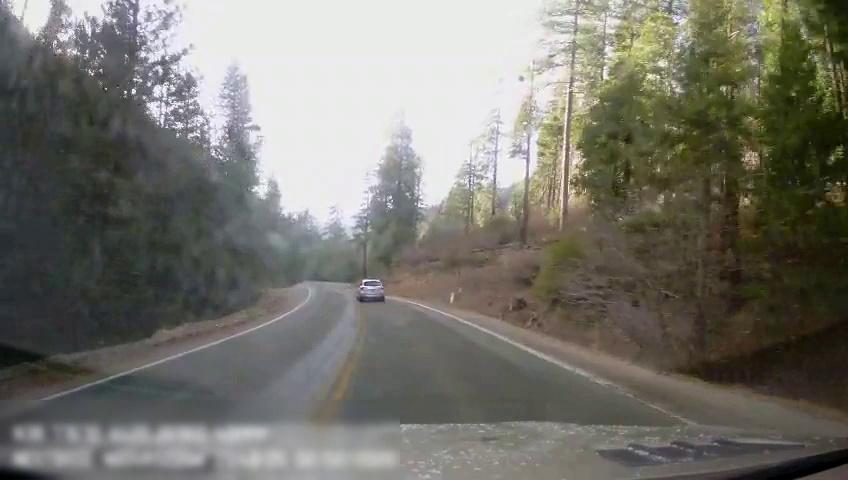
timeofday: Day
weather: Sunny
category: Drivable Space
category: Vehicles | Car
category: Lanes | Opposite Lane
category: Lanes | Current Lane
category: Lanes | Current Lane
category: Lanes | Current Lane